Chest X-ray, PA view. Patient: 44 years old, sex M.
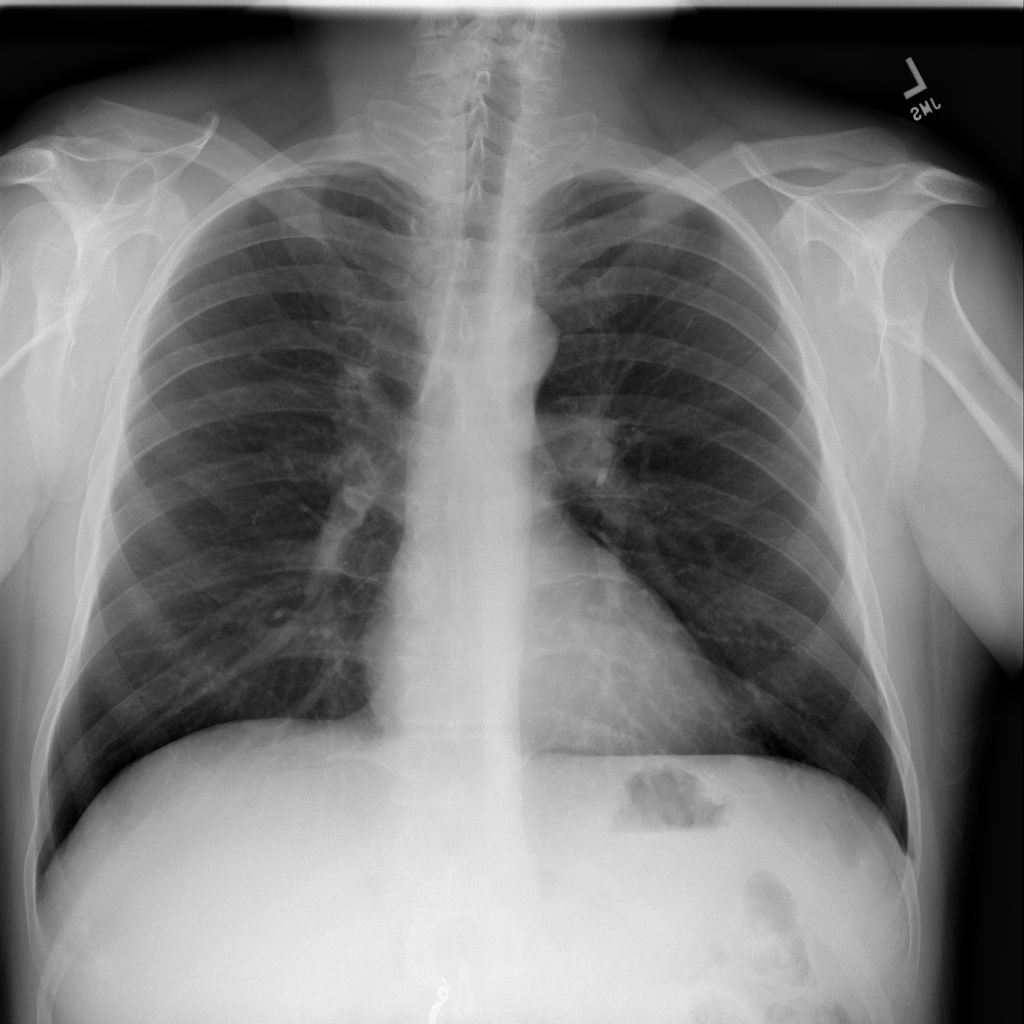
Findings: Effusion